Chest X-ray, PA view. Patient: 52 years old, sex F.
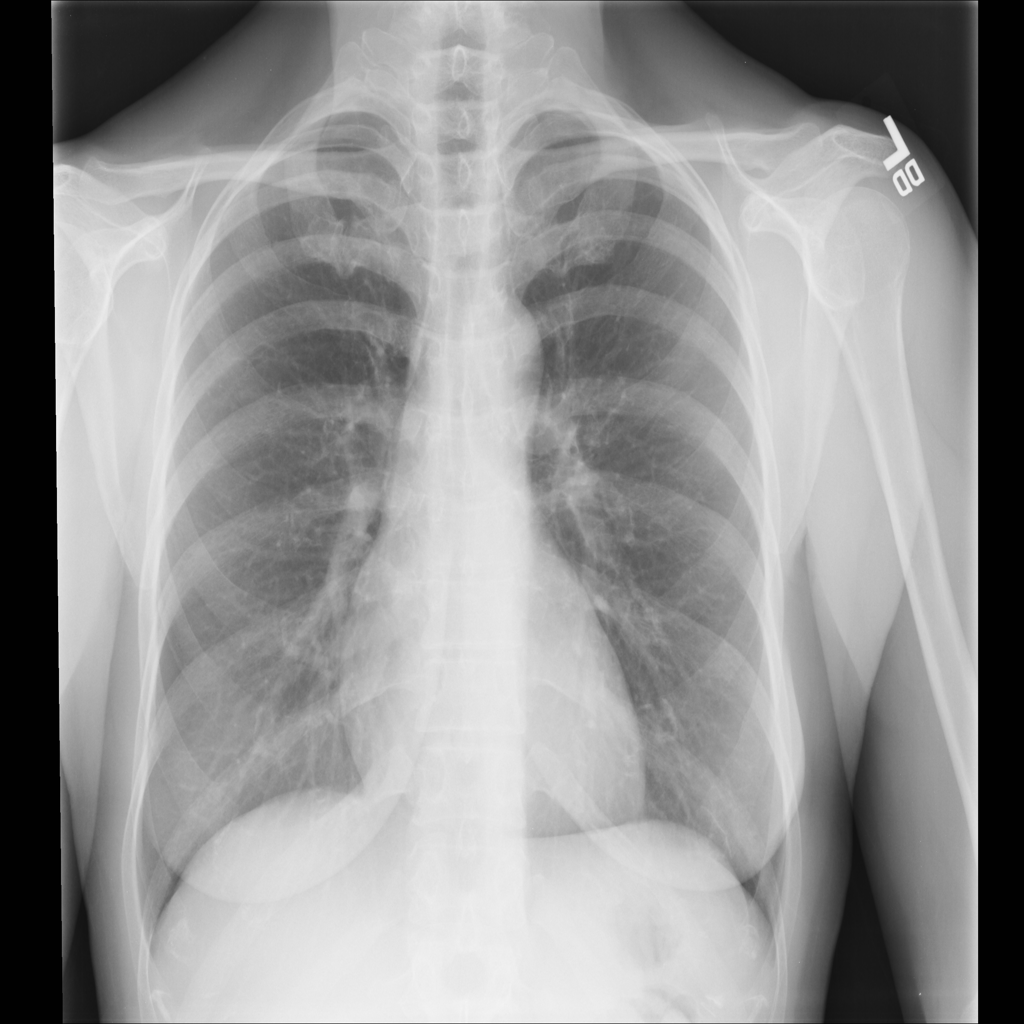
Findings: No Finding